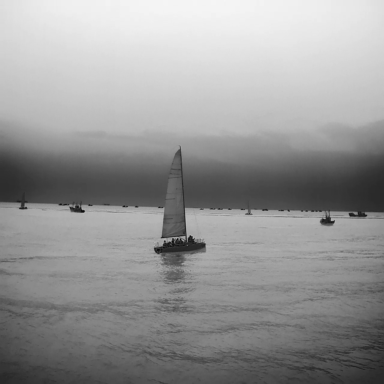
There are 24 objects shown in the infrared image, including three sailboats, and 21 bulk_carriers.